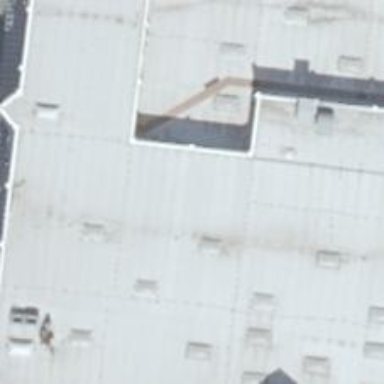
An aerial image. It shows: Furniture shop.